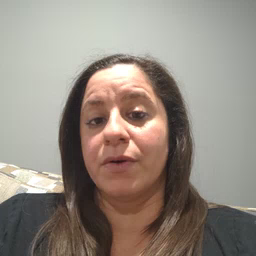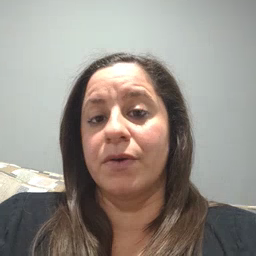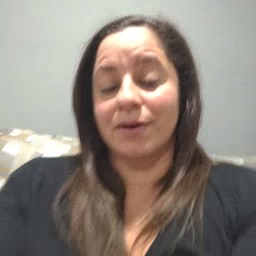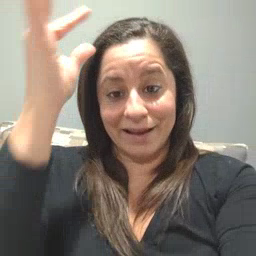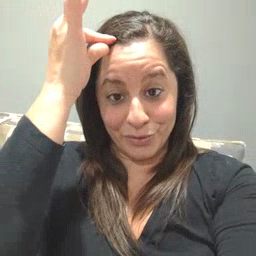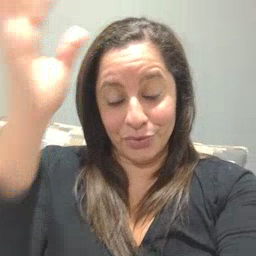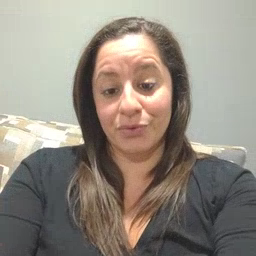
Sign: hair